Question: ,This is my
'''
<div style="width:220px;float:left;" id="radio_text">
<ul style="width:20px;float:left;display:block;">
<li style="list-style:none;line-height:13px;height:13px;float:left;"><input type="radio" name="radio_flag" checked="true" /></li>
<li style="list-style:none;line-height:13px;height:13px;float:left;"><input type="radio" name="radio_flag" /></li>
<li style="list-style:none;line-height:13px;height:13px;float:left;"><input type="radio" name="radio_flag" /></li>
</ul>
<ul style="width:200px;float:left;">
<li style="list-style:none;line-height:13px;height:13px;width: 200px;float:left;">Show All</li>
<li style="list-style:none;line-height:13px;height:13px;width: 200px;float:left;">Show Only Members</li>
<li style="list-style:none;line-height:13px;height:13px;width: 200px;float:left;">Show Only Accepted Contacts</li>
</ul>
</div>
'''
My
'''
#radio_text ul{float:left;}
#radio_text ul li{background: none;border:none;color: #000000;float: left;font-family: Arial,Helvetica,sans-serif;font-size: 11px;font-weight: normal;margin-right: 2px;padding: 1px 7px;text-align: left;}
'''
and My

Please Help me to show it properly in
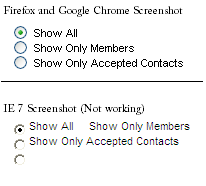
Answer: I don't know the exact situation you are programming, byt why wouldn't you change your to this :
'''
<div style="width:220px;float:left;" id="radio_text">
<ul style="float:left;display:block;">
<li style="list-style:none;line-height:13px;height:13px;">
<input type="radio" name="radio_flag" checked="true" />
<span class="radio-text">Show All</span>
</li>
<li style="list-style:none;line-height:13px;height:13px;">
<input type="radio" name="radio_flag" />
<span class="radio-text">Show Only Members</span>
</li>
<li style="list-style:none;line-height:13px;height:13px;">
<input type="radio" name="radio_flag" />
<span class="radio-text">Show Only Accepted Contacts</span>
</li>
</ul>
</div>
'''
This way, the text is automatically next to the radio button. You could also wrap a tag around the radio button and the span, so the radio button gets checked when a user clicks on the text.
'''
<label><input type="radio" name="rbtn"/><span>text</span></label>
'''
And I agree, it is best to place all the style attributes in the external stylesheet.